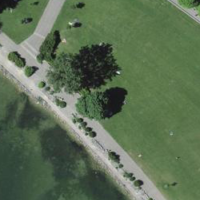
EUNIS habitat code: 53
Species observed at this site:
Tachybaptus ruficollis
Certhia brachydactyla
Corvus corone
Podiceps cristatus
Fulica atra
Anas crecca
Alcedo atthis
Dendrocopos major
Aegithalos caudatus
Chroicocephalus ridibundus
Phylloscopus collybita
Larus michahellis
Cygnus olor
Gallinula chloropus
Erithacus rubecula
Pica pica
Phoenicurus ochruros
Sitta europaea
Garrulus glandarius
Columba livia
Ficedula hypoleuca
Accipiter nisus
Motacilla cinerea
Cyanistes caeruleus
Anas platyrhynchos
Sturnus vulgaris
Chloris chloris
Aythya ferina
Troglodytes troglodytes
Larus canus
Aythya fuligula
Passer domesticus
Fringilla coelebs
Cymbalaria muralis
Coloeus monedula
Mareca penelope
Turdus merula
Columba palumbus
Phalacrocorax carbo
Tachymarptis melba
Dryobates minor
Mareca strepera
Parus major
Hirundo rustica
Mergus merganser
Milvus milvus
Cinclus cinclus
Motacilla alba